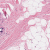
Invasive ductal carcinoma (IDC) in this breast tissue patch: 0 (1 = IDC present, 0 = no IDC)